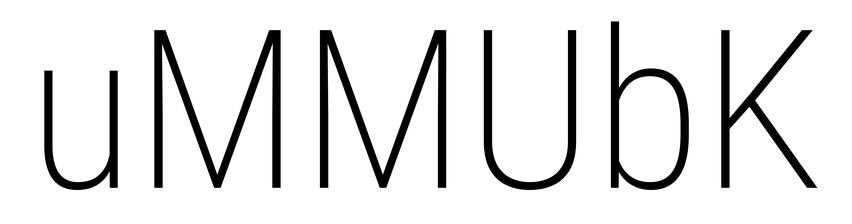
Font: Roboto_Condensed_ExtraLight